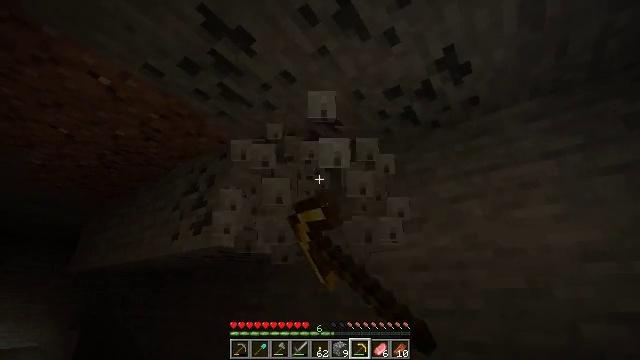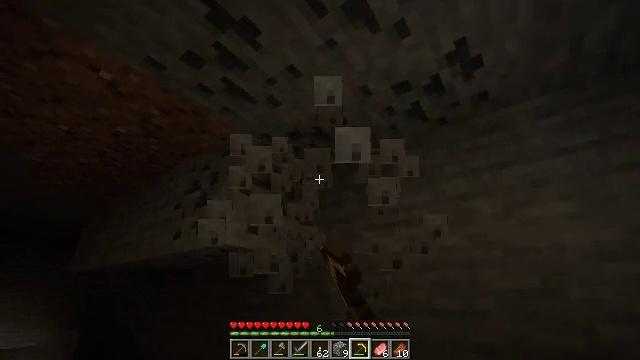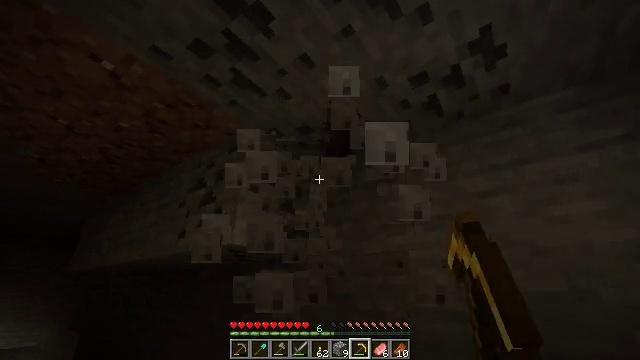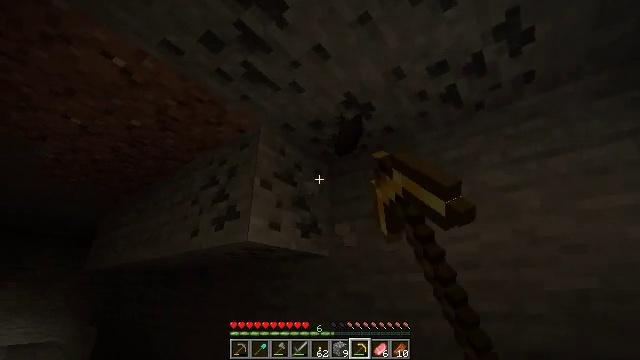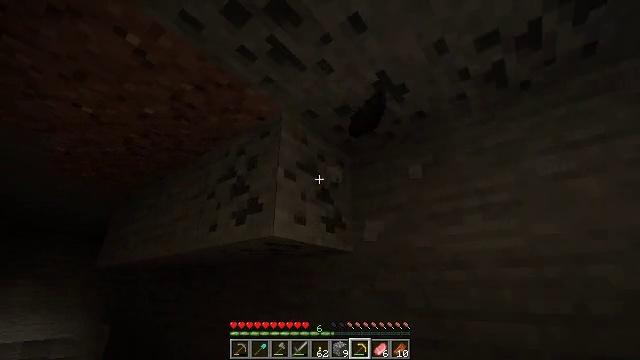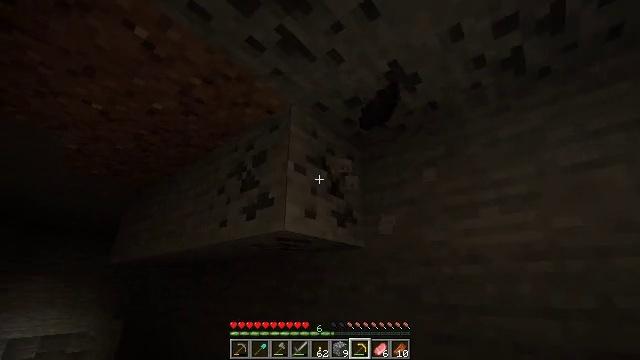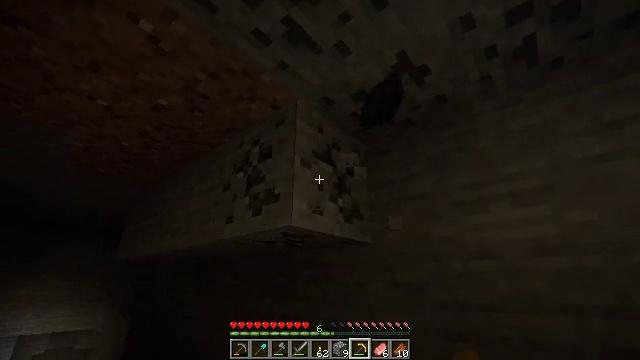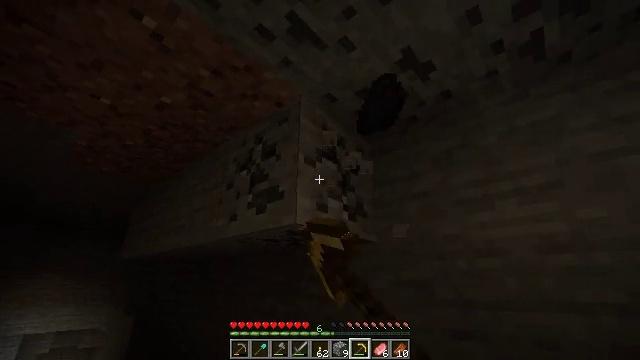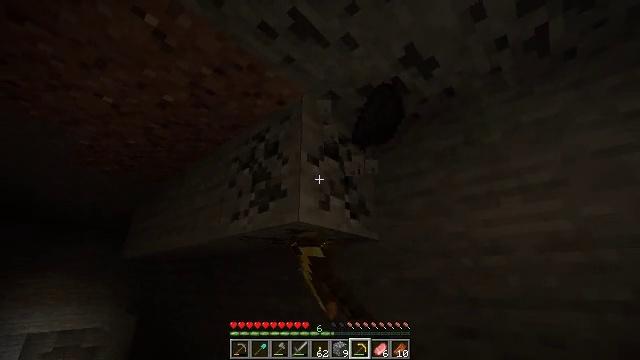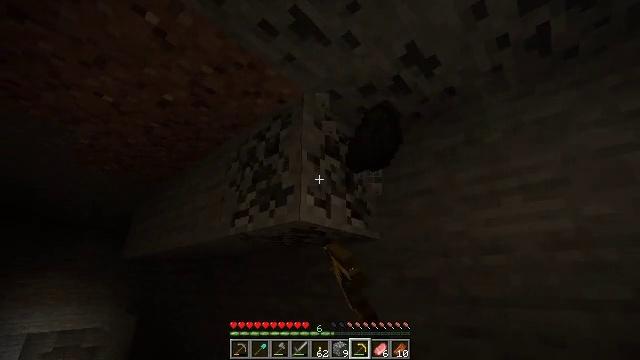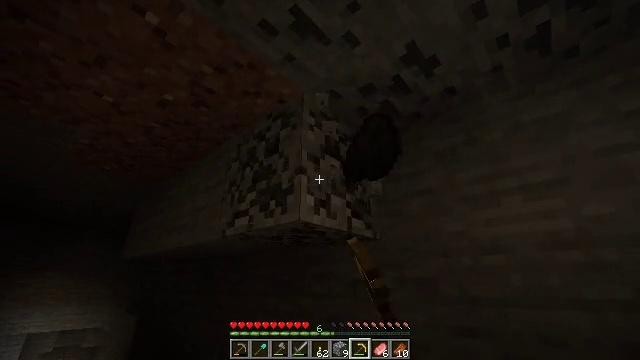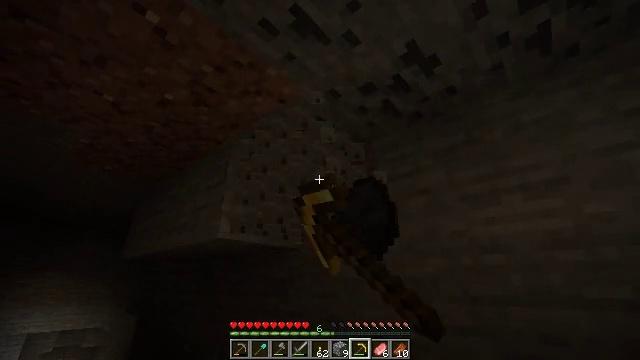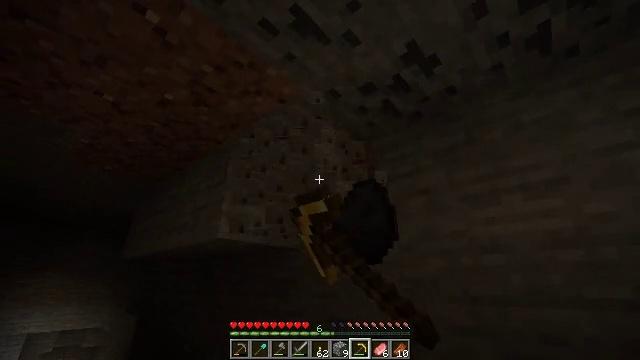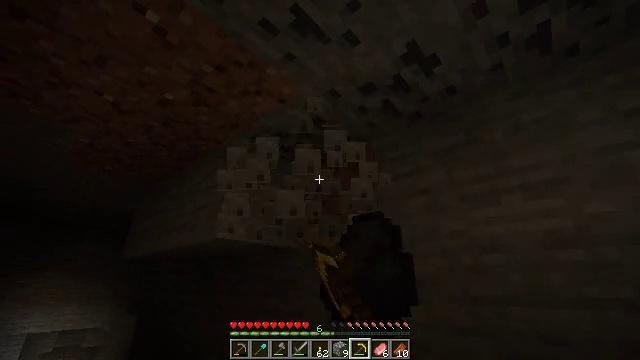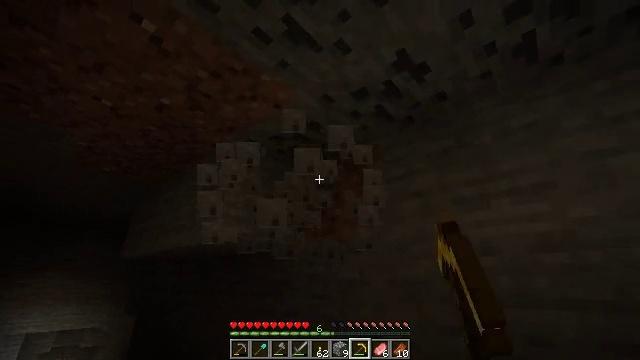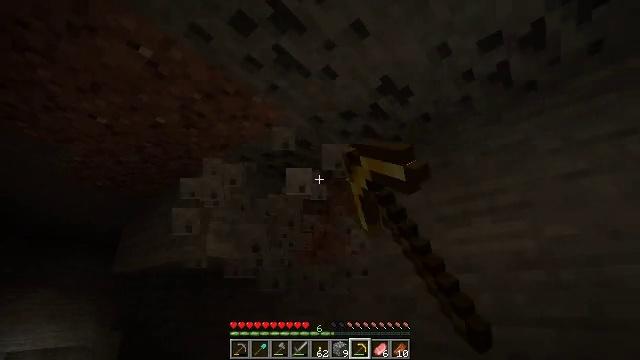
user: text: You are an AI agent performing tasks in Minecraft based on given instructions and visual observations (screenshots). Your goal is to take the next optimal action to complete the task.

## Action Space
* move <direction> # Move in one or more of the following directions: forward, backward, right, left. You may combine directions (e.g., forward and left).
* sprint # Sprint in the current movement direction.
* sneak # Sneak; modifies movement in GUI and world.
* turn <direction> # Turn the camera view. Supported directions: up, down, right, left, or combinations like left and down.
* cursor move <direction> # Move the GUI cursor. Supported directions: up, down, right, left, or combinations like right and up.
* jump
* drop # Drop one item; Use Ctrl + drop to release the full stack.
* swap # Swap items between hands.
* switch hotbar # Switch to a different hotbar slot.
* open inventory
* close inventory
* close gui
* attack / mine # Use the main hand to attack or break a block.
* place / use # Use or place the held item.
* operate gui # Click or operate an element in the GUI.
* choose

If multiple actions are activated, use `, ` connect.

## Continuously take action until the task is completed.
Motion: motion action
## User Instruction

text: Break the coal ore to collect coal.
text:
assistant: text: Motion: move forward and move left, attack / mine
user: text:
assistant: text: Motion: move forward and move left, attack / mine
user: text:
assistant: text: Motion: move forward and move left, turn left, attack / mine
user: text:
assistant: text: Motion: turn left, attack / mine
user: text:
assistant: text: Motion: turn left, attack / mine
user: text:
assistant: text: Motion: attack / mine
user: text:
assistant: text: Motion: attack / mine
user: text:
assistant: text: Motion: attack / mine
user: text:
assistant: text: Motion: attack / mine
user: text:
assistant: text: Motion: attack / mine
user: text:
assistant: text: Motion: attack / mine
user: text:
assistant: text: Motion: attack / mine
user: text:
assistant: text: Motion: attack / mine
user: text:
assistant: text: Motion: move back and move right, attack / mine
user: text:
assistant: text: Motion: move back and move right, turn up, attack / mine
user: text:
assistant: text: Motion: move back and move right, turn up, attack / mine
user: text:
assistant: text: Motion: turn up, attack / mine
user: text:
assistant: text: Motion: turn up, attack / mine
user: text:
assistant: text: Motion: attack / mine
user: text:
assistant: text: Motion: attack / mine
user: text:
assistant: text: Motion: attack / mine
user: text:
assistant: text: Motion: attack / mine
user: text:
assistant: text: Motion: attack / mine
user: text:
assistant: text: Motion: attack / mine
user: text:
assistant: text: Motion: attack / mine
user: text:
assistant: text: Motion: attack / mine
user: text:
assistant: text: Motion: attack / mine
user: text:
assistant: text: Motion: turn left, attack / mine
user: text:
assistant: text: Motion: turn left and up, attack / mine
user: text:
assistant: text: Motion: turn left and up, attack / mine